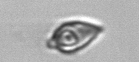
Label: Oxytoxum